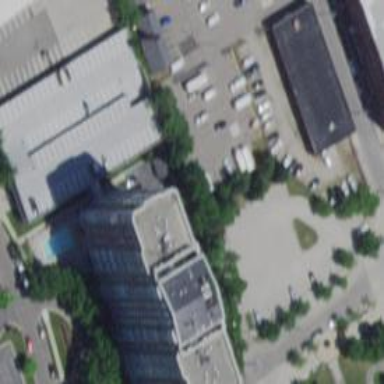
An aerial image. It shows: Multi-storey parking building.